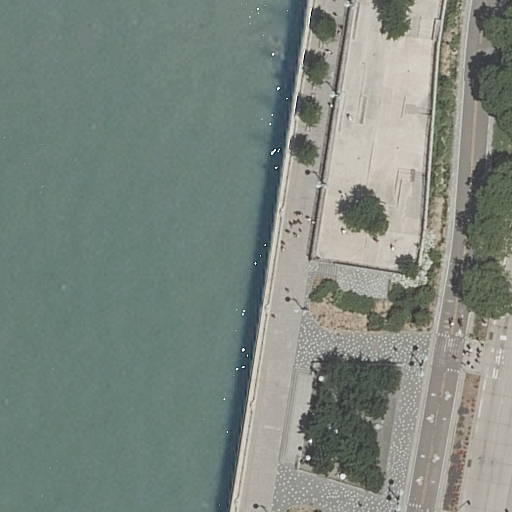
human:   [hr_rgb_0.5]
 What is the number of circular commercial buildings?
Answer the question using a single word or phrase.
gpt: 0

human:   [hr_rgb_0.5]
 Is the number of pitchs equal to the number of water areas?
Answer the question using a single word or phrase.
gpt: yes

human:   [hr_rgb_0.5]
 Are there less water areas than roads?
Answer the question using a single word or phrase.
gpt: yes

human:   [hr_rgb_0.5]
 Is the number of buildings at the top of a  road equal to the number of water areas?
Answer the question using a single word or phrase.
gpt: no

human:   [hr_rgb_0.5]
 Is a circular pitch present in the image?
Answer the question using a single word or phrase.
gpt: no

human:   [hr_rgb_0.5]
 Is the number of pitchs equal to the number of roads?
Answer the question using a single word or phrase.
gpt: no

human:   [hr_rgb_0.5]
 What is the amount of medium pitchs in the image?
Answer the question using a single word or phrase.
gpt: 1

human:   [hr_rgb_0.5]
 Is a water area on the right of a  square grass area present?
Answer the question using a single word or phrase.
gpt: no

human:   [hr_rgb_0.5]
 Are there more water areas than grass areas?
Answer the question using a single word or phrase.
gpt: no

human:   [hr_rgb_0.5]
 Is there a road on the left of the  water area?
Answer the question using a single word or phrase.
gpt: no

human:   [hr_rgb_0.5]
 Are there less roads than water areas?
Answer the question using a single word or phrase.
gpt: no

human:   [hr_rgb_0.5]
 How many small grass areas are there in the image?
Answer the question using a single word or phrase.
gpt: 2

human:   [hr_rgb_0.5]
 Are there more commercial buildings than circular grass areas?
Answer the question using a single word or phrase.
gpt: no

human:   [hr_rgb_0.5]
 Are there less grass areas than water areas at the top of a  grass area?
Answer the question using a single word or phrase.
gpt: no

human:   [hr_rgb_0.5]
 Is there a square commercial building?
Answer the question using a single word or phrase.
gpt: no

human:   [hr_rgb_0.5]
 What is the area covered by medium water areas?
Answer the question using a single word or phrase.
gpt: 0m2

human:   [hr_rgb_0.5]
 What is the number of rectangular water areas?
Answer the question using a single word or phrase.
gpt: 1

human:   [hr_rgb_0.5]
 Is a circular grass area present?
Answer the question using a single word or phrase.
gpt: no

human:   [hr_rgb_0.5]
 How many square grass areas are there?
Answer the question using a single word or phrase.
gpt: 0

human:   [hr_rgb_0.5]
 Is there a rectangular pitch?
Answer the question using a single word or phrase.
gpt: yes

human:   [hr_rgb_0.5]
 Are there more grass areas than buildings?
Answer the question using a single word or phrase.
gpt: yes

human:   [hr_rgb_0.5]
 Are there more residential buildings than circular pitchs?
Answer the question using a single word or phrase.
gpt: no

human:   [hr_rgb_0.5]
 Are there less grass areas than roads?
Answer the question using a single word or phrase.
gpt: yes

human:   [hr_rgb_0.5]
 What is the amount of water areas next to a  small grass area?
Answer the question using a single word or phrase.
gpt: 1

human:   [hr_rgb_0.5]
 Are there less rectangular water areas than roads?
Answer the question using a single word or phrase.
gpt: yes

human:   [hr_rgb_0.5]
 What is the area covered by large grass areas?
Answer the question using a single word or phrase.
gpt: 0m2

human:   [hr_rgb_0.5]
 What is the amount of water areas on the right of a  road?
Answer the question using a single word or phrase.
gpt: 0

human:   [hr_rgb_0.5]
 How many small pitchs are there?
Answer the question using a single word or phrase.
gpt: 0

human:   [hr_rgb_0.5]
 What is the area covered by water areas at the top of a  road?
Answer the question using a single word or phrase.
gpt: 0m2

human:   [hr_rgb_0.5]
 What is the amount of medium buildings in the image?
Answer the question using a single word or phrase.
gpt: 0

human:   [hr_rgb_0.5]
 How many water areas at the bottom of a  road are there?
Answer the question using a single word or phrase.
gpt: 0

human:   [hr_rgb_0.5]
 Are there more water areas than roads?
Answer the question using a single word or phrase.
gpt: no

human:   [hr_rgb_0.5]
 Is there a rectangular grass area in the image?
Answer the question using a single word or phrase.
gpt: yes

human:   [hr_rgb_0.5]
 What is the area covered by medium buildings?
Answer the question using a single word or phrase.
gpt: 0m2

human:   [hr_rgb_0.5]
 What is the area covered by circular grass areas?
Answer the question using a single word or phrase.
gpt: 0m2

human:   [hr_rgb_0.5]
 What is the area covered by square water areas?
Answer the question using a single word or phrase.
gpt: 0m2